Question: I've taken over a project that is using htmlmimemail to send html emails.
Below is the source of the email:
'''
<meta http-equiv="Content-Type" content="text/html; charset=utf-8">
<p><img src="https://VALID.IMAGE.LINK" alt=""></p>
<p>&nbsp;</p>
<p>Dear test,</p>
<p>This is the body</p>
'''
The above image is not displaying however, when viewed in outlook/browser/webmail.
Is there something I'm missing? This looks like a valid html email.
The image src has been tested in a browser and it works.
EDIT---
When clicking on download images in my email client, the image still does not work, looks like below.

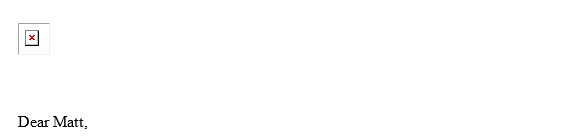
Answer: The image was coming from a site that did not have a valid SSL certificate. It seems email does not like to load images where the SSL certificate for the domain is not valid.